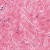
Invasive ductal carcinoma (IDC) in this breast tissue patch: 0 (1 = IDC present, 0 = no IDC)